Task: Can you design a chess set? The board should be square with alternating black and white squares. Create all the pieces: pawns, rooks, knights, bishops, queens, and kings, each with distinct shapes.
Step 3266:
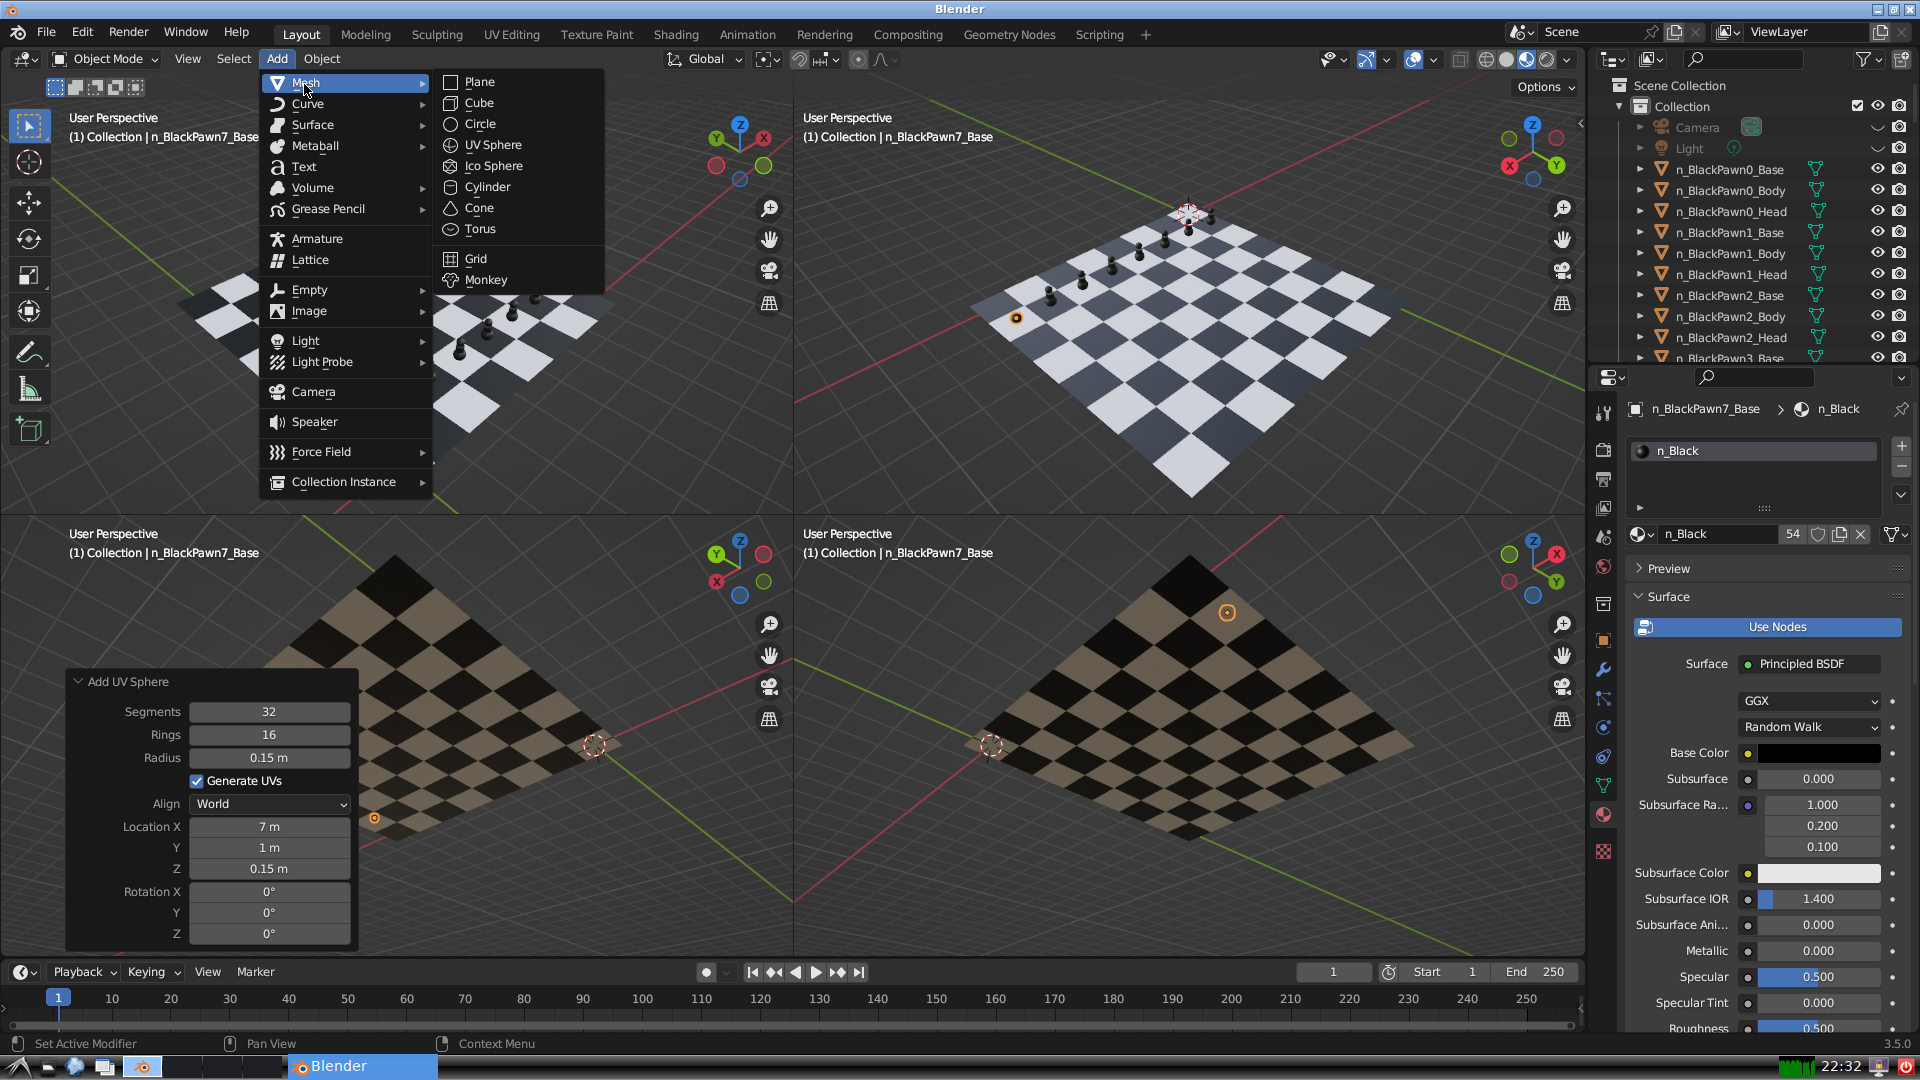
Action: {"mouse_move": [499, 187]}